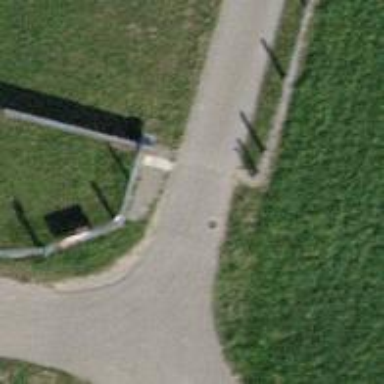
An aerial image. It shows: Gate.